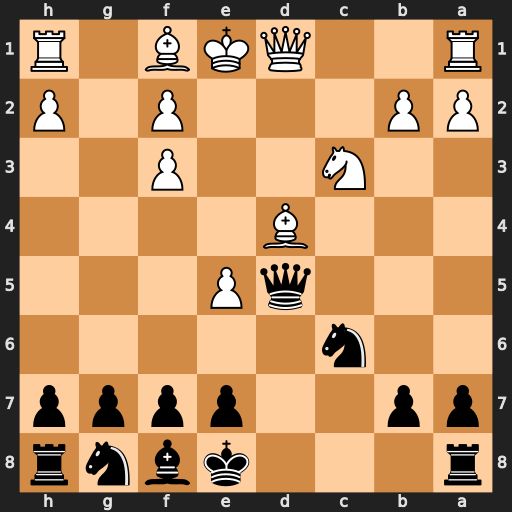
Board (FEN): r3kbnr/pp2pppp/2n5/3qP3/3B4/2N2P2/PP3P1P/R2QKB1R
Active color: b
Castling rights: KQkq
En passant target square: -
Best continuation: Qxd4 Qxd4 Nxd4